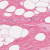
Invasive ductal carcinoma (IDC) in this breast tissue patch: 0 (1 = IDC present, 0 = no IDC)